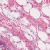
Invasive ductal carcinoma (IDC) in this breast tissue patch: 0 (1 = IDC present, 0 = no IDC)